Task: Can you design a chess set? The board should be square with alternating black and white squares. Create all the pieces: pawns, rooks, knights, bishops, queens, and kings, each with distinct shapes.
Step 4901:
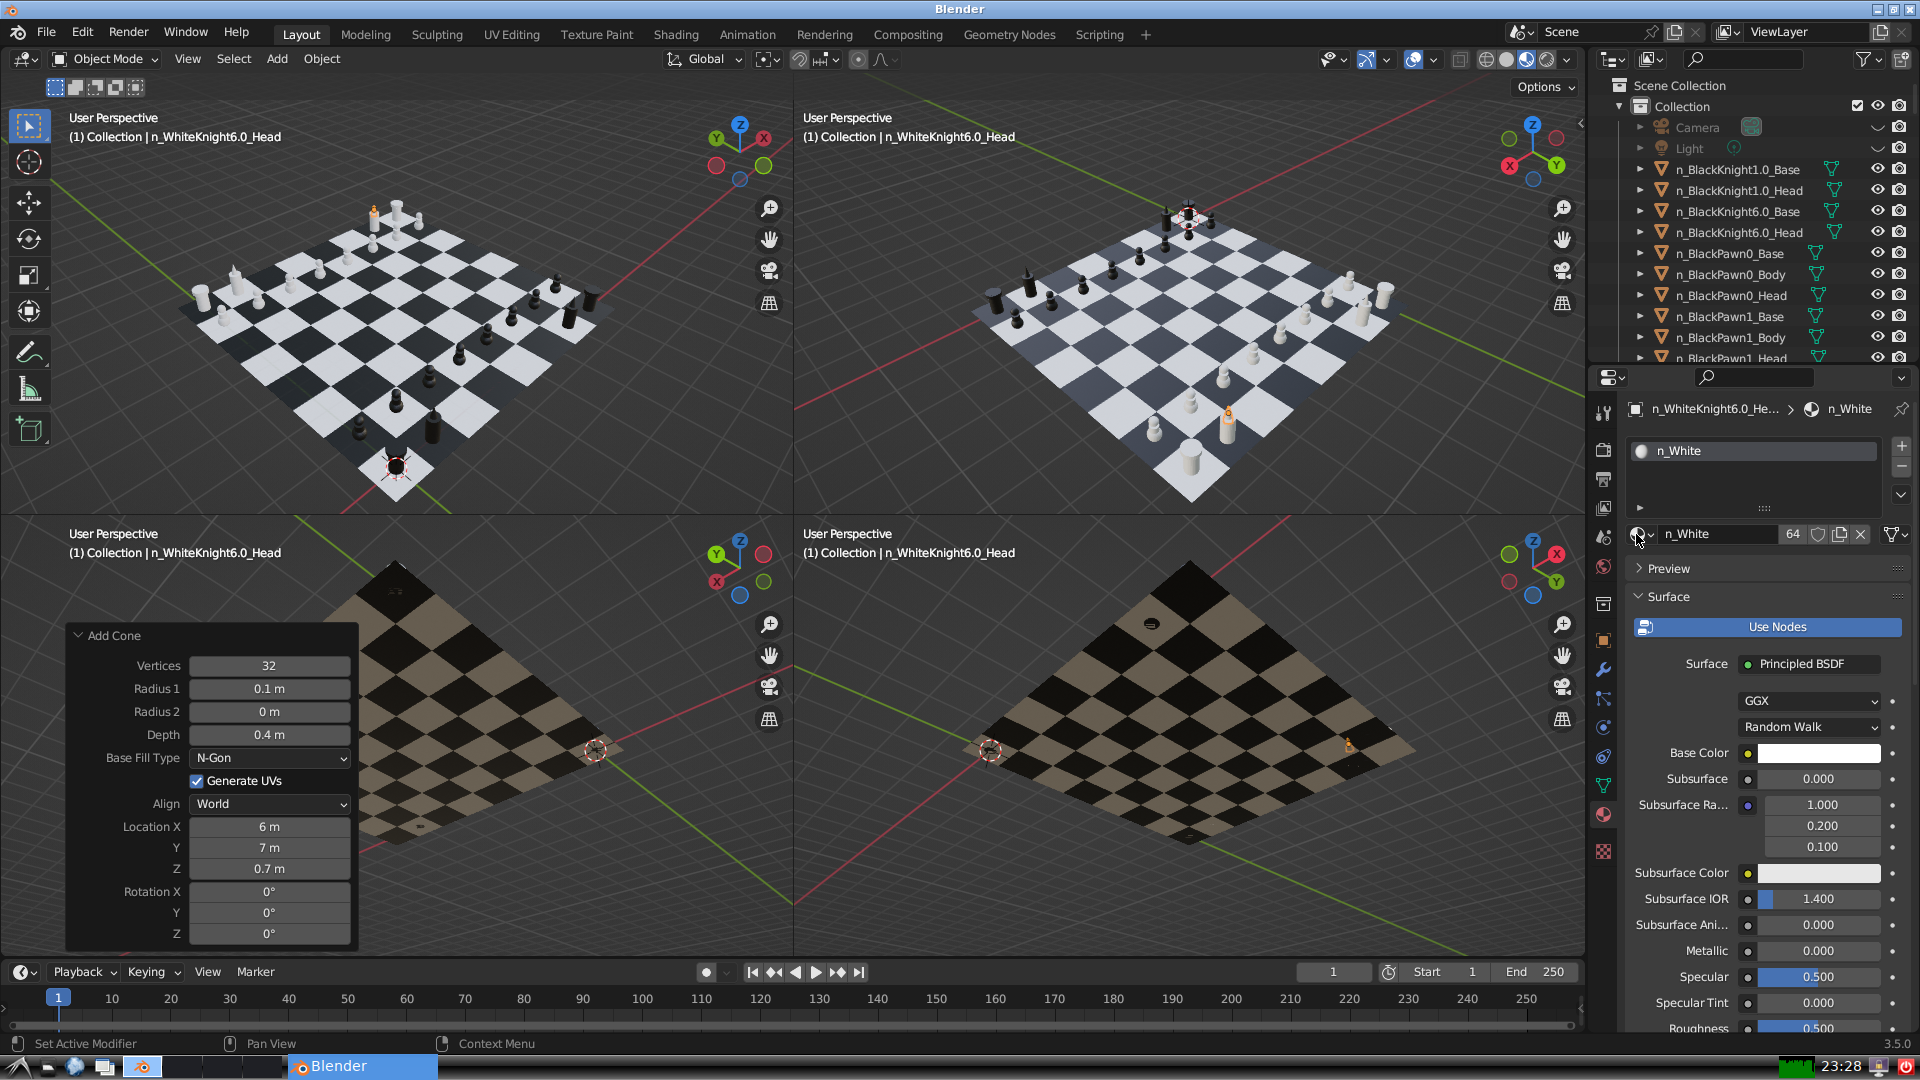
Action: {"mouse_move": [278, 58]}